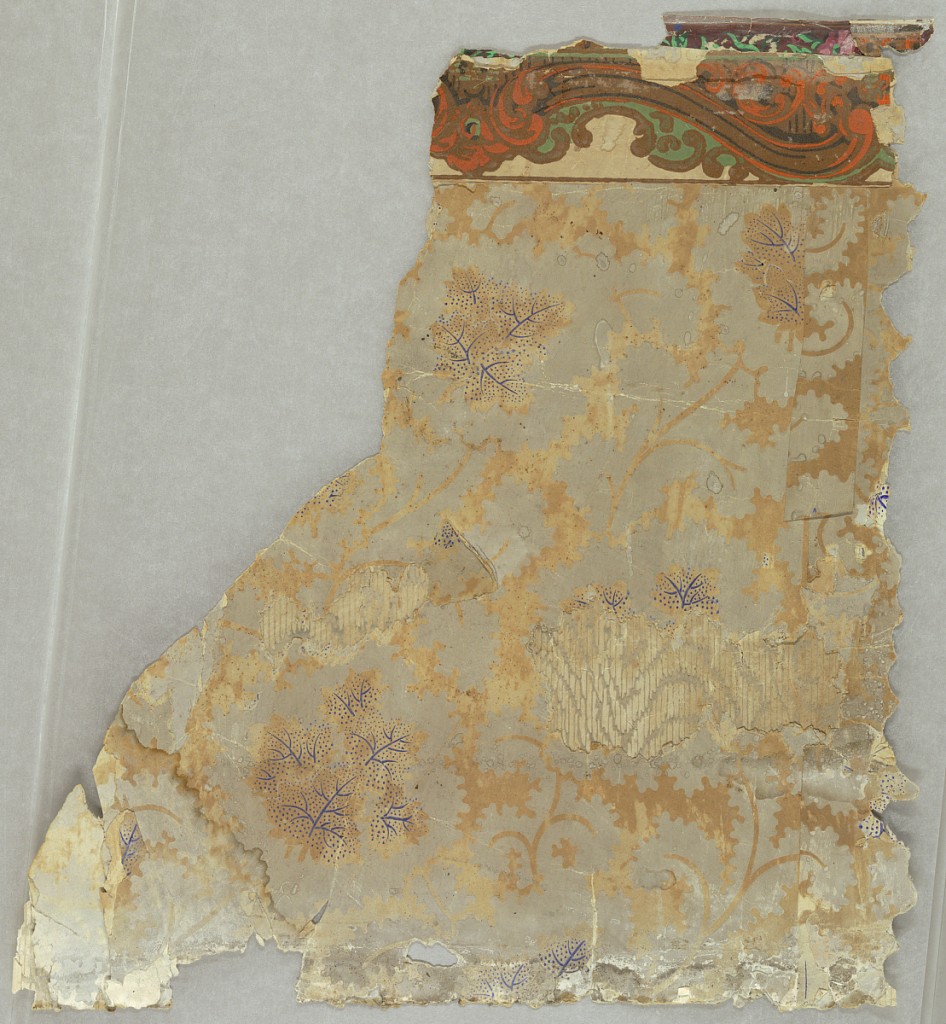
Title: Sidewall - fragment
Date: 1840–1900
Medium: Machine-printed, flocked
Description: a) Top layer; on discolored white background, pale gray flat leaf patterns with scalloped edges, white background exposed to represent veining. Reserved white areas within gray leaves form smaller leaf patterns with veining in thin blue lines, and blue pin-work; b) Border over top layer: brown, green, and orange flocked rococo-revival leafy-scroll pattern; c) gray on white leaf-like pattern; d) bottom layer: gray on white overall pattern possible meant to represent wood graining (?); e) border: maroon background with bright pink and blue flowers, green leaves.